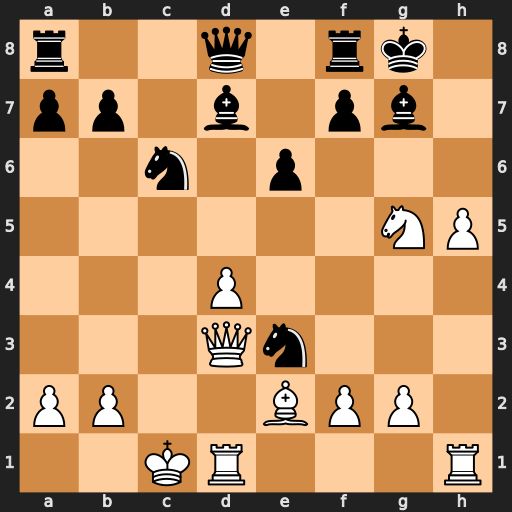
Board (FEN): r2q1rk1/pp1b1pb1/2n1p3/6NP/3P4/3Qn3/PP2BPP1/2KR3R
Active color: w
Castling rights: -
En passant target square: -
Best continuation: Qh7#